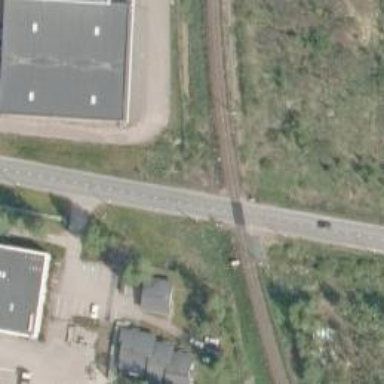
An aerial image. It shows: Level crossing with light signals and saltire markings.